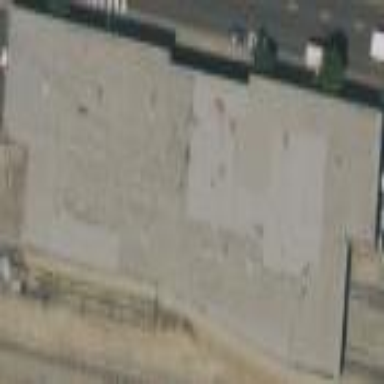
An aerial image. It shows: Warehouse.